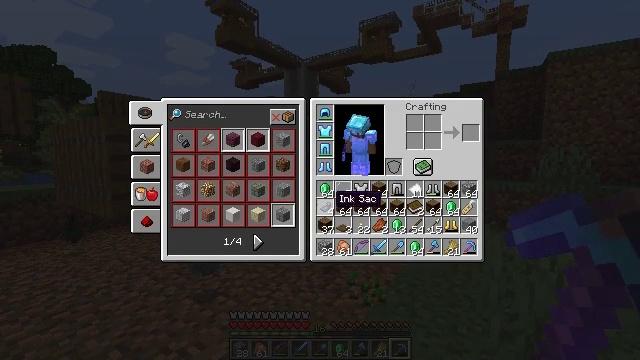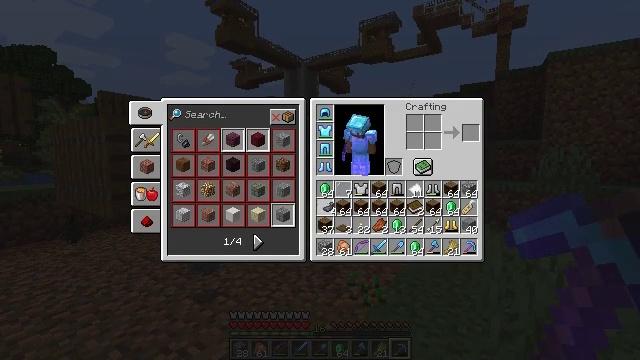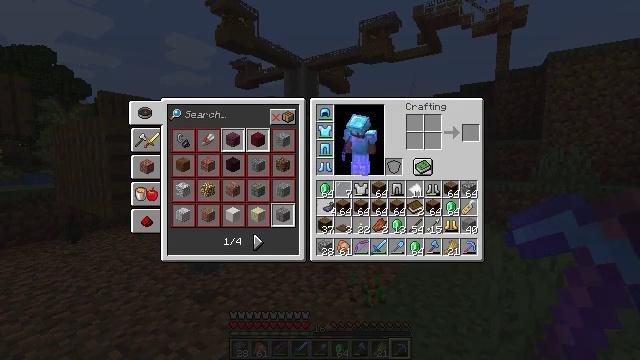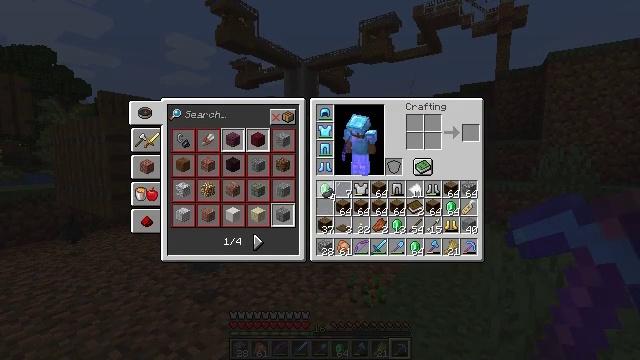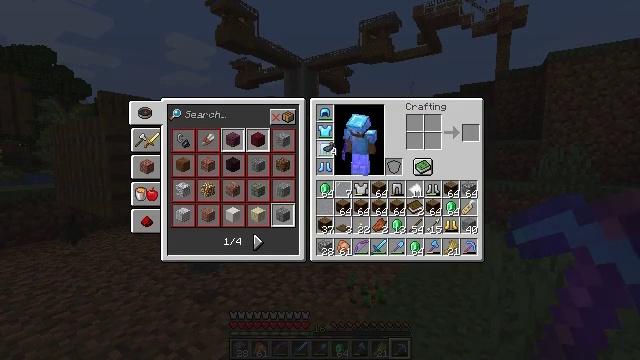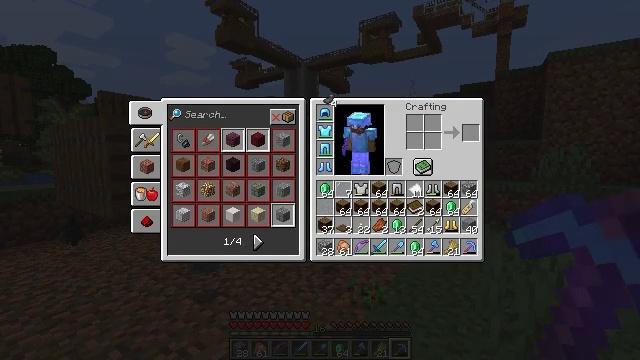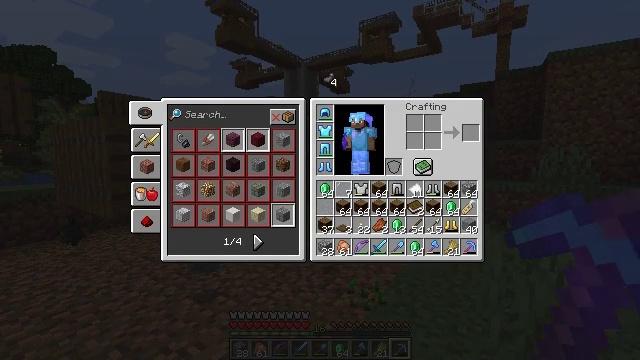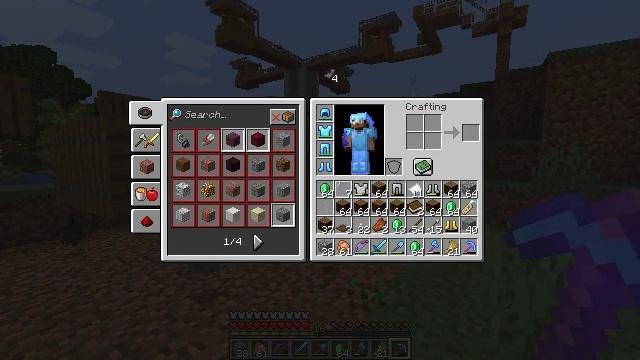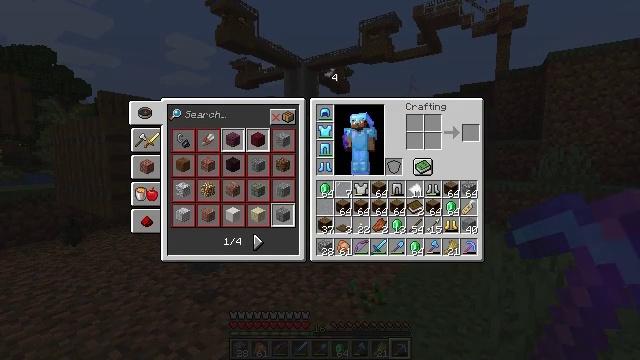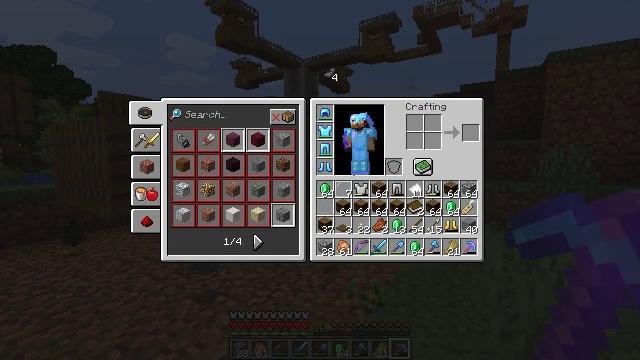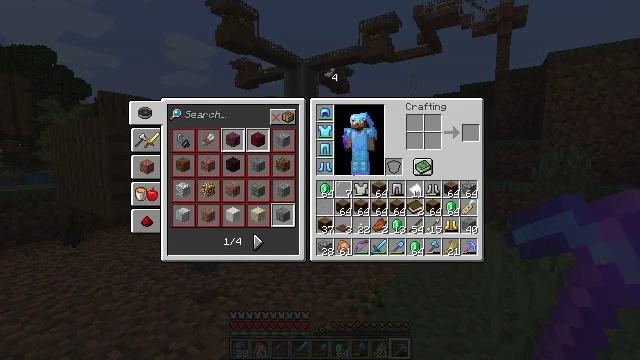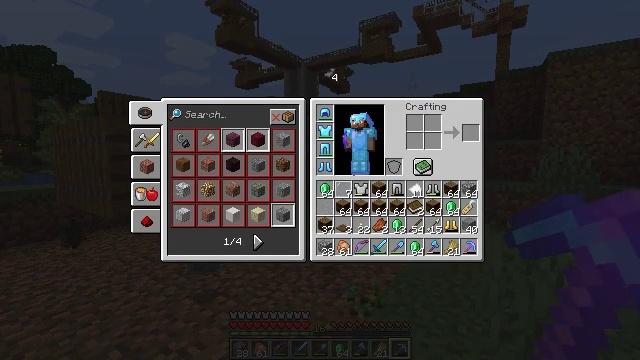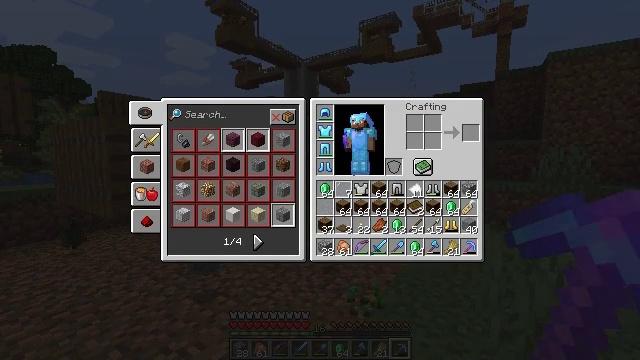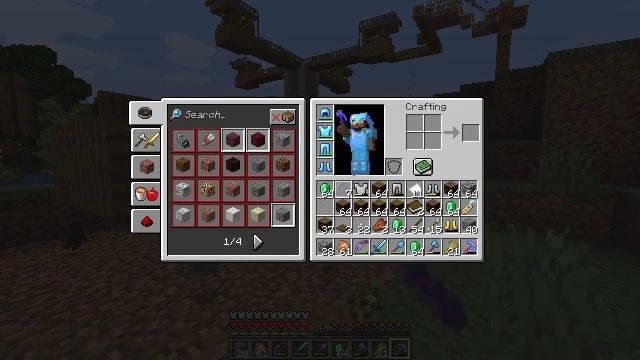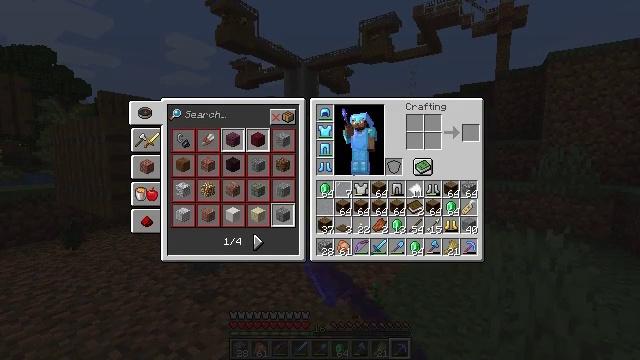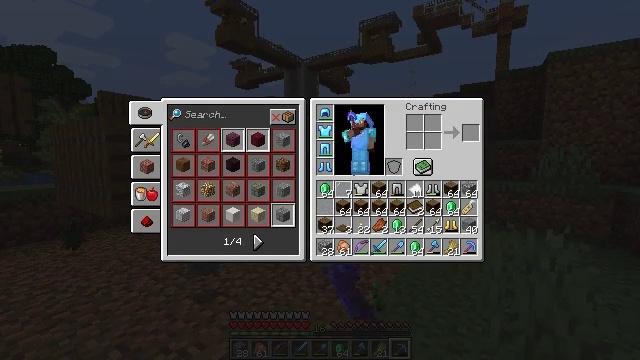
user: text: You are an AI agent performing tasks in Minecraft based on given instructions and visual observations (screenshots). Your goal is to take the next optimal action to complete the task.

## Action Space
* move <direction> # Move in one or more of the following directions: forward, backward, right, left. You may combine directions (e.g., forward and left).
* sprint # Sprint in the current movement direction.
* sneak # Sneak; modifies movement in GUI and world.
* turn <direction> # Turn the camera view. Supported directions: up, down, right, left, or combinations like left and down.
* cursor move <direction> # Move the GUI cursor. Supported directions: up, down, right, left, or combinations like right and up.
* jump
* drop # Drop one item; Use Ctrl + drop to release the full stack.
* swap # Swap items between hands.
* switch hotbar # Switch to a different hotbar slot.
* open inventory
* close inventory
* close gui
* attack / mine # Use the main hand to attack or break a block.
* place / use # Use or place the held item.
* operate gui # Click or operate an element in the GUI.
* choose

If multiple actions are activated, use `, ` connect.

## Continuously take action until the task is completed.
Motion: motion action
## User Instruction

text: Remove an ink sac from the inventory.
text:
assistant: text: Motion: operate gui
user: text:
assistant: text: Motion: operate gui
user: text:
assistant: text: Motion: cursor move up, operate gui
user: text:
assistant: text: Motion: cursor move up
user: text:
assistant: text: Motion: cursor move up
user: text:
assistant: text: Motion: cursor move up
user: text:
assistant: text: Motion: no_op
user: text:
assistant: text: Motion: no_op
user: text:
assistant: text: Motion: operate gui
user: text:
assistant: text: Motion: operate gui
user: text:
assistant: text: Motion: operate gui
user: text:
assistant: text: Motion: no_op
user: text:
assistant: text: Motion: no_op
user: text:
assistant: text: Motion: no_op
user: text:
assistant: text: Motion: no_op
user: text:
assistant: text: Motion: no_op
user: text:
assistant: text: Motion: no_op